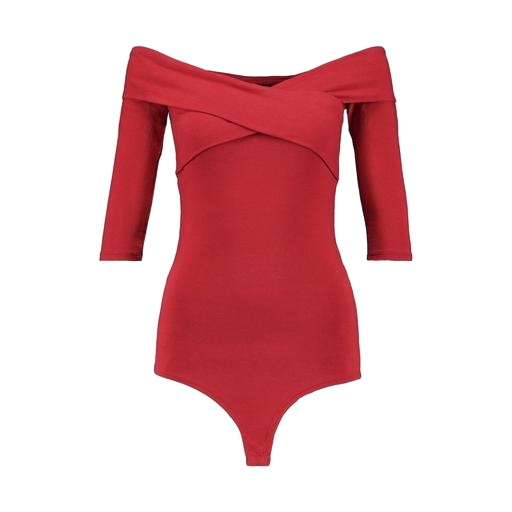
red bardot top, red boat-neck top, red yazzmin cold shoulder, white background